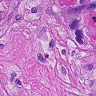
Metastatic tissue present: yes